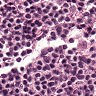
Metastatic tissue present: no